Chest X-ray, AP view. Patient: 46 years old, sex M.
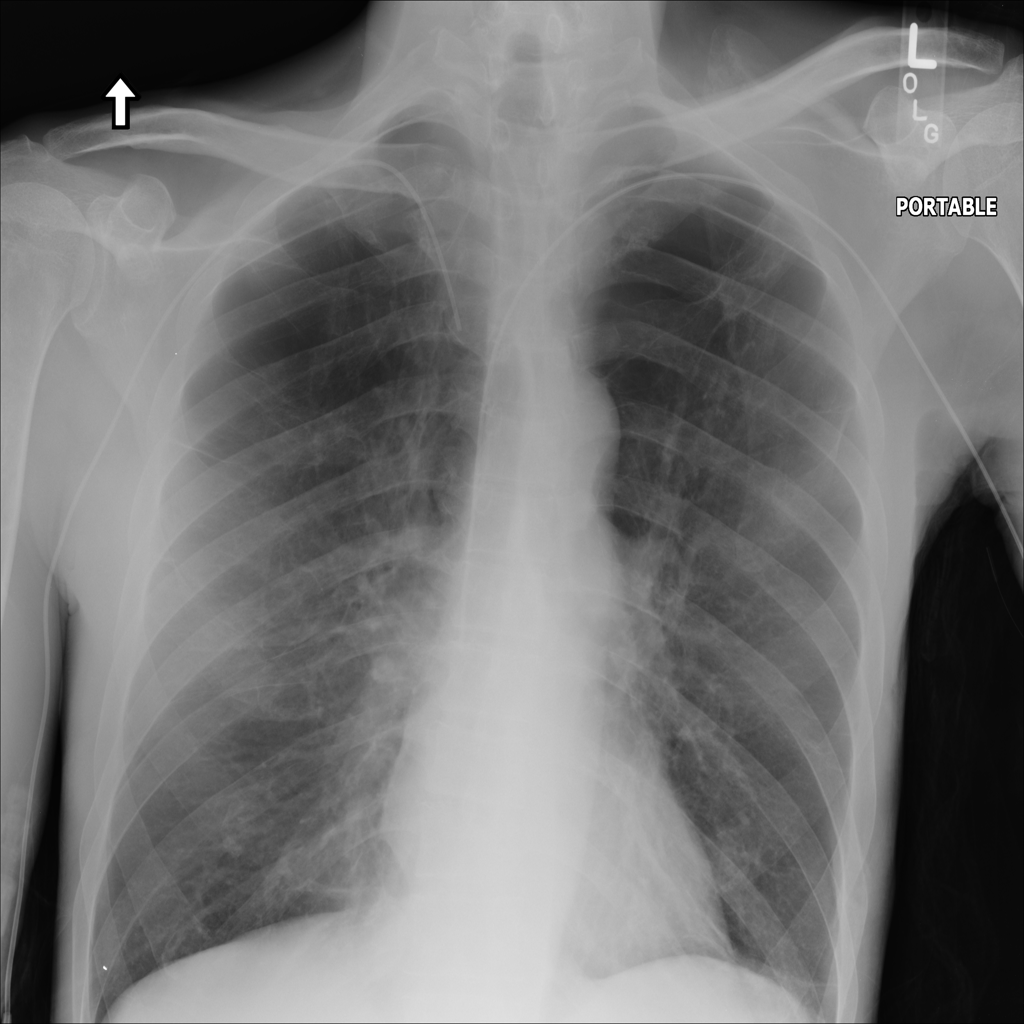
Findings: No Finding